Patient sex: F
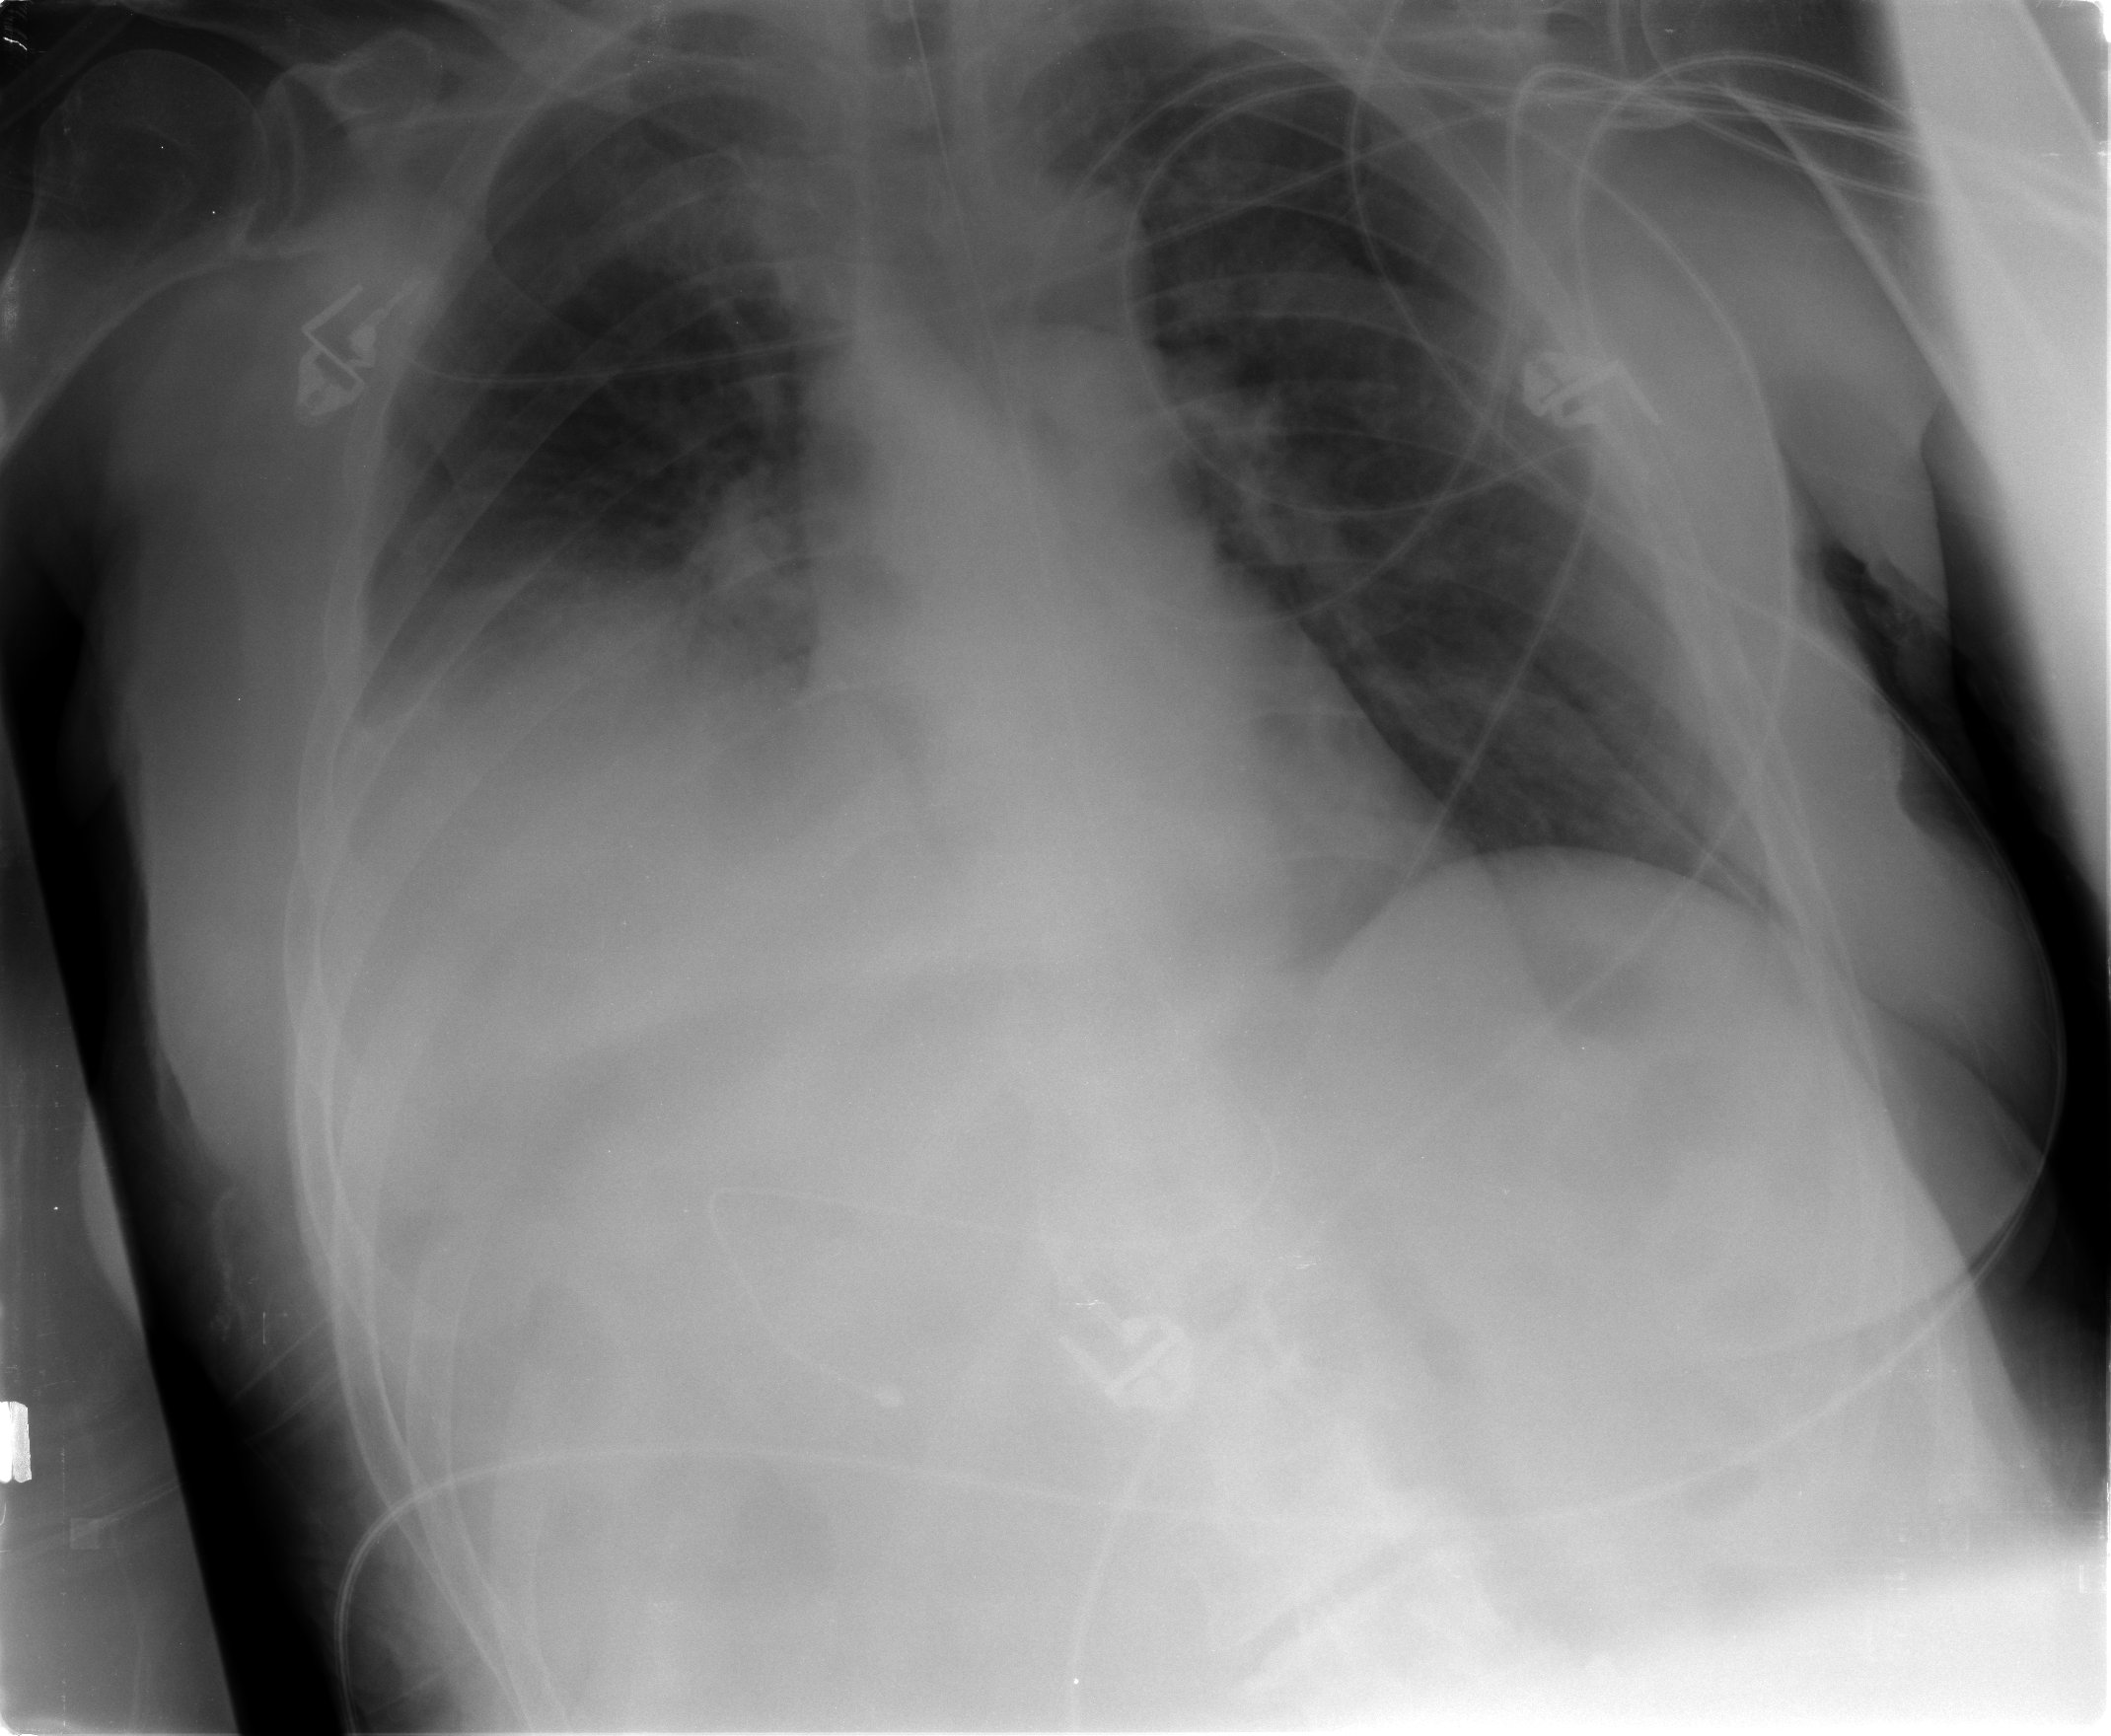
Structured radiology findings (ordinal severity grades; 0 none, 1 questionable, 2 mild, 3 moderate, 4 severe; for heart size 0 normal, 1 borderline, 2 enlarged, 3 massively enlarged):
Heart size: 0
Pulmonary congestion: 1
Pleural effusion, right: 2
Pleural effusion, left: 0
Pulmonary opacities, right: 0
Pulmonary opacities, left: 0
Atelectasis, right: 2
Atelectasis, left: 0